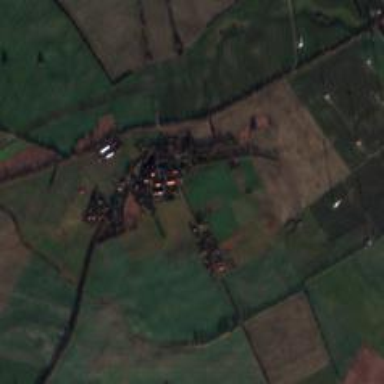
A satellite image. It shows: Small hamlet.